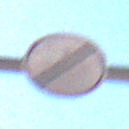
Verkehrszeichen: EndeSaemtlicherBegrenzungen
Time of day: MorningAfternoon
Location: Outdoor (Nature)
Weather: Clear
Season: Summer
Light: Natural